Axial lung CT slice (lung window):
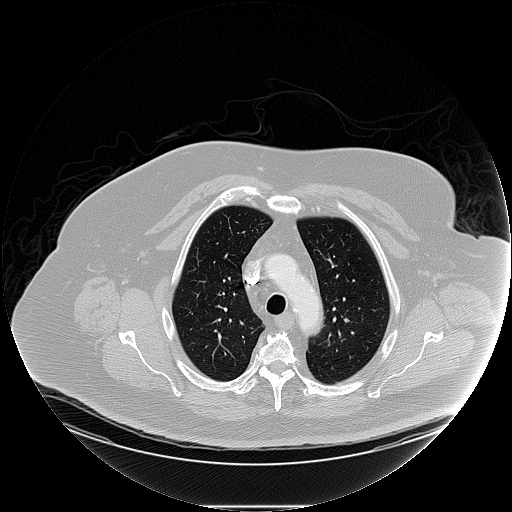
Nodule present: no